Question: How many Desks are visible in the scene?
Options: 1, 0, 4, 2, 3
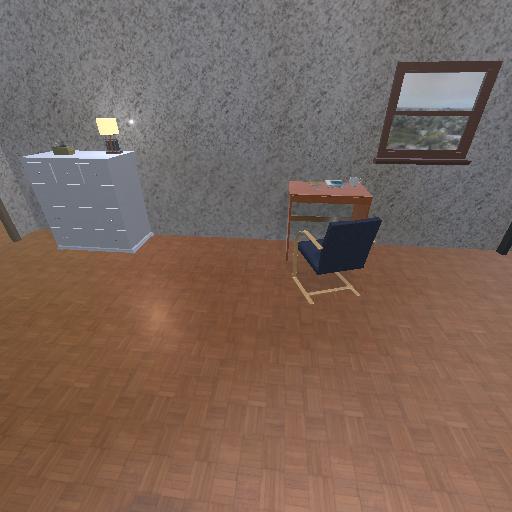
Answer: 1